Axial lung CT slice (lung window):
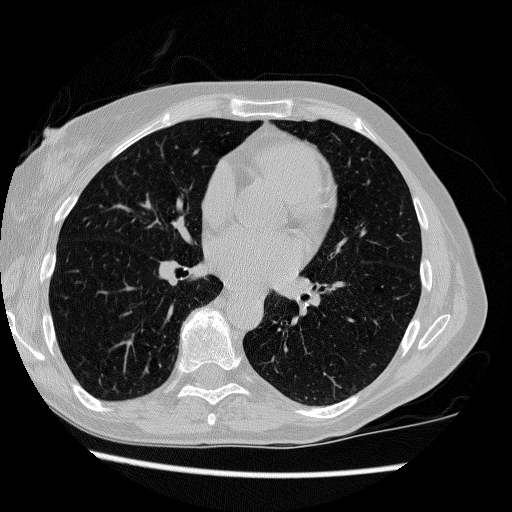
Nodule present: no